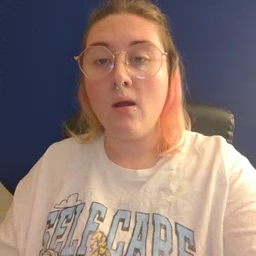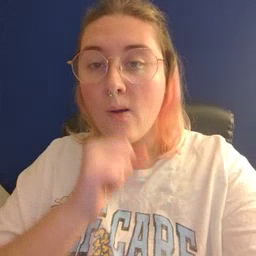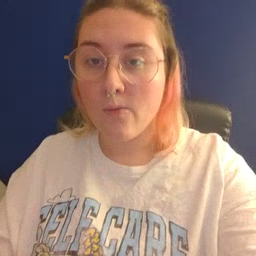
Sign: old